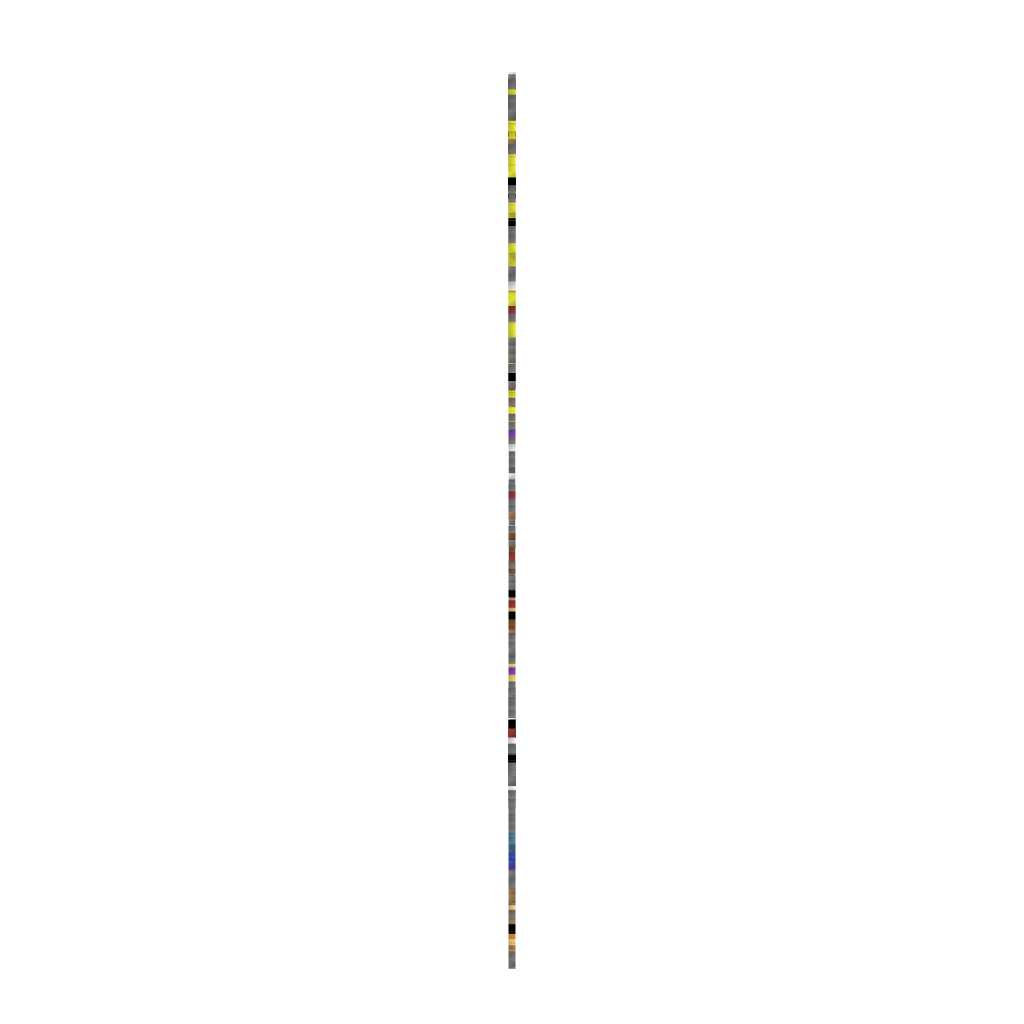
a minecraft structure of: Super Mario Block Punch (ErnieCIII) bad low quality